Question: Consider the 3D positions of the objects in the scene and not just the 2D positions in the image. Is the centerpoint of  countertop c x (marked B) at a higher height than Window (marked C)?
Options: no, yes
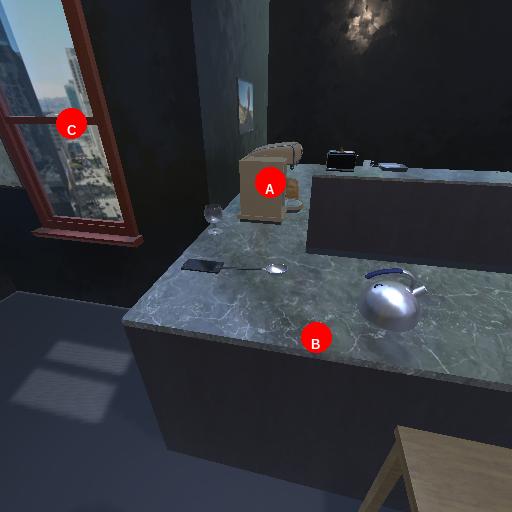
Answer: no